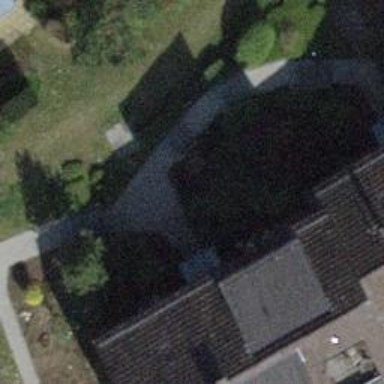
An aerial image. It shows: Footway made of paving stones.